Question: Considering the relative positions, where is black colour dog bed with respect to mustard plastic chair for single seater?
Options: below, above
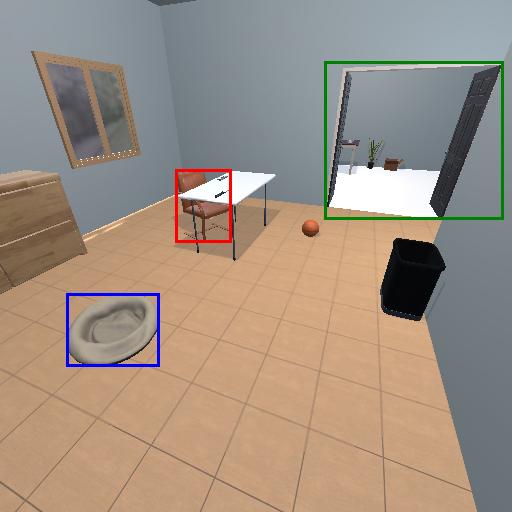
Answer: below